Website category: restaurant
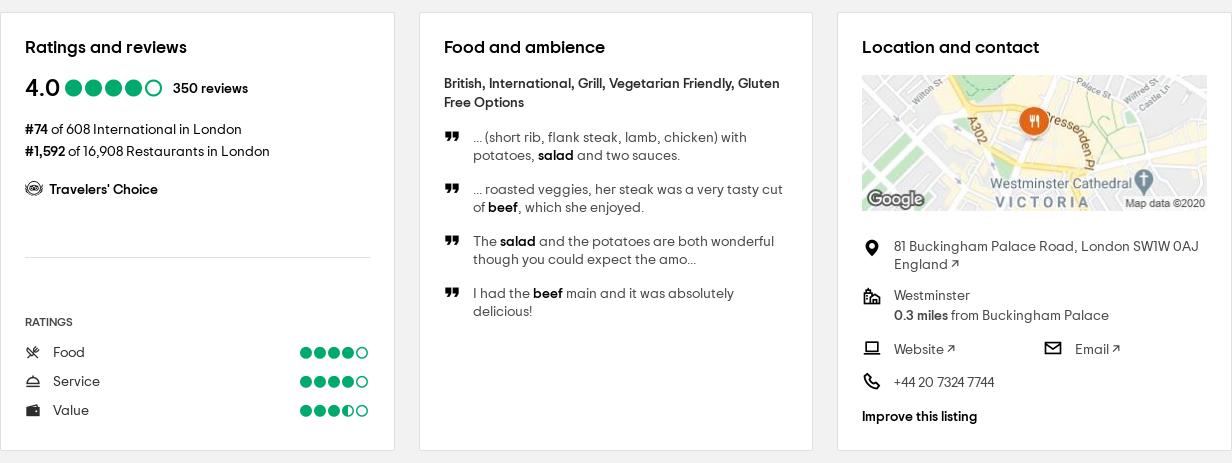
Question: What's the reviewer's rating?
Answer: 4.0

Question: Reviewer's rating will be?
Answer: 4.0

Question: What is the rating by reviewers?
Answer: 4.0

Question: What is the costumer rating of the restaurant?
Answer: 4.0

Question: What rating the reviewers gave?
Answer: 4.0

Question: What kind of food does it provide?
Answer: British, International, Grill, Vegetarian Friendly, Gluten Free Options

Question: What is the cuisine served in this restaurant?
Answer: British, International, Grill, Vegetarian Friendly, Gluten Free Options

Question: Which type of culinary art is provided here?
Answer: British, International, Grill, Vegetarian Friendly, Gluten Free Options

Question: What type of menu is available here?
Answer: British, International, Grill, Vegetarian Friendly, Gluten Free Options

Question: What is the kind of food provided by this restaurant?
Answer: British, International, Grill, Vegetarian Friendly, Gluten Free Options

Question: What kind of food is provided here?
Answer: British, International, Grill, Vegetarian Friendly, Gluten Free Options

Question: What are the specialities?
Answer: British, International, Grill, Vegetarian Friendly, Gluten Free Options

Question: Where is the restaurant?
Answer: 81 Buckingham Palace Road, London SW1W 0AJ England

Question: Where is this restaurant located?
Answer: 81 Buckingham Palace Road, London SW1W 0AJ England

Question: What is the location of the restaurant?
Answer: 81 Buckingham Palace Road, London SW1W 0AJ England

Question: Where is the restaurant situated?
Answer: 81 Buckingham Palace Road, London SW1W 0AJ England

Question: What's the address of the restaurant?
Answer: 81 Buckingham Palace Road, London SW1W 0AJ England

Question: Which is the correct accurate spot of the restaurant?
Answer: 81 Buckingham Palace Road, London SW1W 0AJ England

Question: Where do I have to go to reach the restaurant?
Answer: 81 Buckingham Palace Road, London SW1W 0AJ England

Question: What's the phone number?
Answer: +44 20 7324 7744

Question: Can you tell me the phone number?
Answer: +44 20 7324 7744

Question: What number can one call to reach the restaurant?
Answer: +44 20 7324 7744

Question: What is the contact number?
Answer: +44 20 7324 7744

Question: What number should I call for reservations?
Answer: +44 20 7324 7744

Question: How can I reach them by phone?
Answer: +44 20 7324 7744